Question:
i need this set RED color. how to do it?
DataTable dtSet = new DataTable();
'''
string sql = @"requevst";
using (MySqlConnection connection = ConnectToDataBase.GetConnection())
{
...
int count = adapter.Fill(dtSet);
}
double totalPrice = 0;
foreach (DataRow row in dtSet.Rows)
{
totalPrice += Double.Parse(row["price"].ToString());
}
DataRow lastRow = dtSet.NewRow();
lastRow["price"] = totalPrice;
dtSet.Rows.Add(lastRow);
datagrid.DataContext = dtSet;
'''
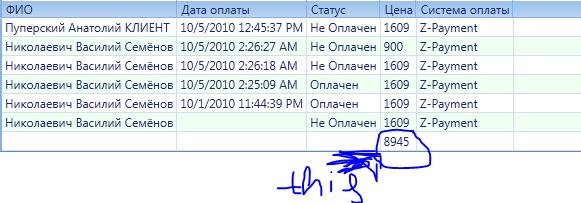
Answer: I have never used datasets, but it is a simple task with clr-objects:
'''
public enum RowType { Ordinary, Total };
public class MyRowItem
{
public string Name { get; set; }
public int Price { get; set; }
public RowType RowType { get; set; }
}
public partial class MainWindow : Window
{
public MainWindow()
{
InitializeComponent();
var items = new List<MyRowItem>
{
new MyRowItem{Name="Jack White", Price = 2500, RowType=RowType.Ordinary},
new MyRowItem{Name="John Black", Price = 3000, RowType=RowType.Ordinary}
};
items.Add(new MyRowItem { Name = null, Price = items.Sum(i => i.Price), RowType = RowType.Total });
this.DataContext = items;
}
}
'''
Xaml:
'''
<Window.Resources>
<DataTemplate x:Key="priceTemplate">
<TextBlock x:Name="priceText" Text="{Binding Price}" Margin="-1"/>
<DataTemplate.Triggers>
<DataTrigger Binding="{Binding RowType}" Value="Total">
<Setter Property="Background" TargetName="priceText" Value="Red"/>
</DataTrigger>
</DataTemplate.Triggers>
</DataTemplate>
</Window.Resources>
<DataGrid AutoGenerateColumns="False" ItemsSource="{Binding}">
<DataGrid.Columns>
<DataGridTextColumn Header="FIO" Binding="{Binding Name}"/>
<DataGridTemplateColumn Header="Tsena" CellTemplate="{StaticResource priceTemplate}"/>
</DataGrid.Columns>
</DataGrid>
'''
However, I recommend you to show total sum in separate TextBlock.